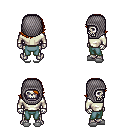
a pixel art fantasy rpg character, male body template, skeleton, white long-sleeve shirt, teal pants, dark blonde swoop hairstyle, chain hood, white slippers, four views (front, back, left, right), 2x2 character sprite sheet, small pixel art, hard edges, no anti-aliasing